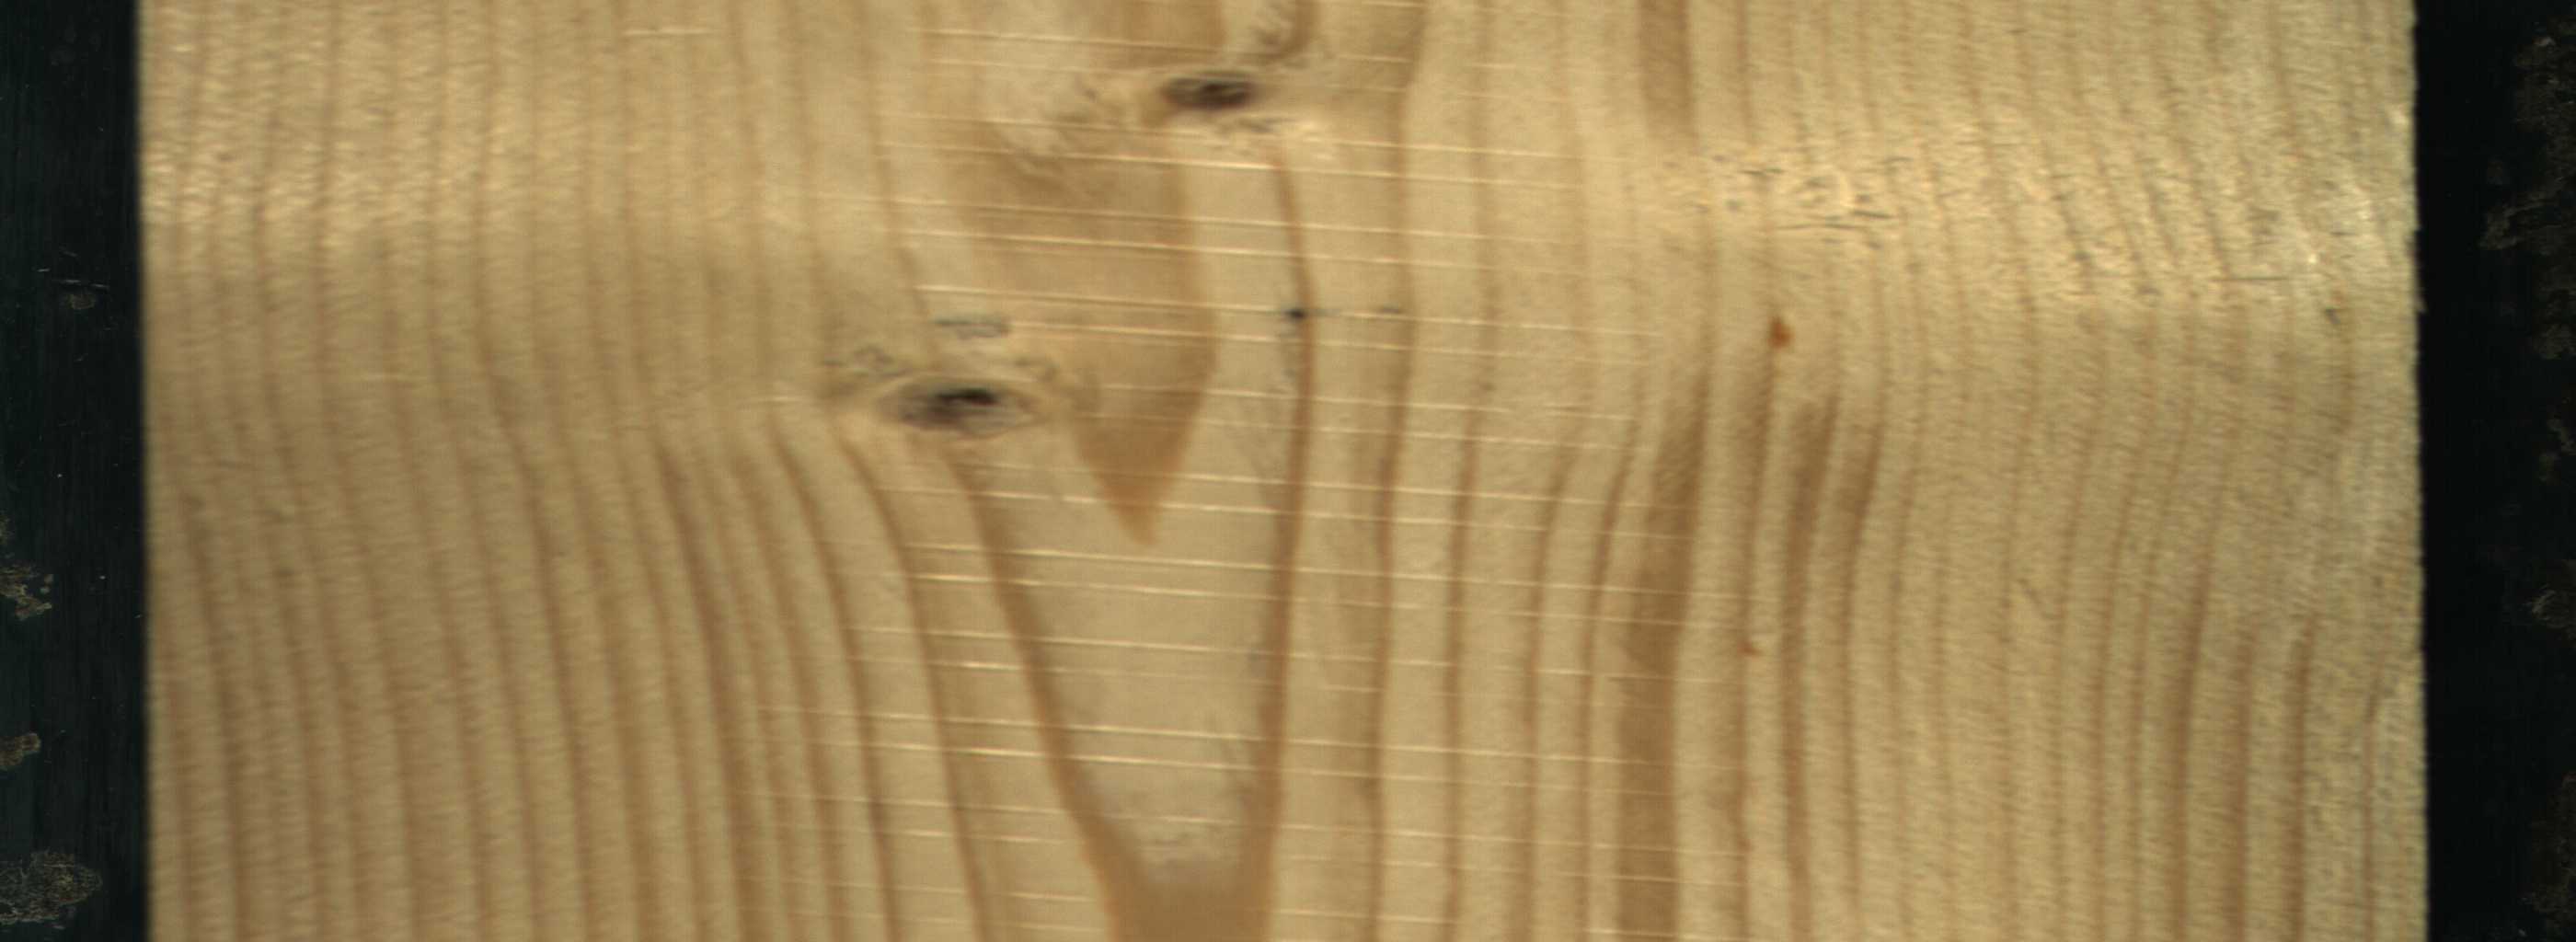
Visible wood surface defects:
Live_Knot
Live_Knot